Question: Find the image for the problem:
I am trying to create a column which displays multiple images which contains clickable events. But instead of image, I am getting the HTML code.

The column config I have written is as follows:
'''
actionsCol = new ColumnConfig<SensorTreeModel,String>(new ValueProvider<SensorTreeModel, String>() {
com.sencha.project.client.Resources resources = GWT.create(com.sencha.project.client.Resources.class);
@Override
public String getValue(SensorTreeModel String) {
//ImageResource image = resources.add();
FlowPanel flowPanel = new FlowPanel();
ImageResource add = com.sencha.project.client.Resources.INSTANCES.add();
Image add1 = new Image(add);
flowPanel.add(add1);
//return add1;
return flowPanel.toString();
}
@Override
public void setValue(SensorTreeModel object, String value) {
if (object.getIsLeaf()) {
}
}
@Override
public String getPath() {
return "actions";
}
});
actionsCol.setHeader("");
'''
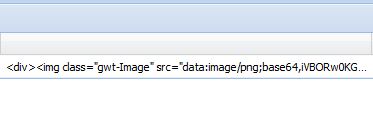
Answer: In <URL>, N and V are the same and type of columns content. So on your example you are returning String as value. If you return ImageResource, column will show Image.
I hope it helps.
'''
actionsCol = new ColumnConfig<SensorTreeModel,ImageResource>(new ValueProvider<SensorTreeModel, ImageResource>() {
com.sencha.project.client.Resources resources = GWT.create(com.sencha.project.client.Resources.class);
@Override
public ImageResource getValue(SensorTreeModel String) {
ImageResource add = com.sencha.project.client.Resources.INSTANCES.add();
return add;
}
@Override
public void setValue(SensorTreeModel object, ImageResource value) {
if (object.getIsLeaf()) {
}
}
@Override
public String getPath() {
return "actions";
}
});
actionsCol.setHeader("");
actionsCol.setCell(new ImageResourceCell());
'''